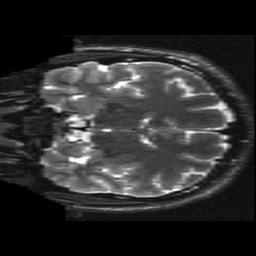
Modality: T2w
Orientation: coronal
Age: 18
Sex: male
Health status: ill
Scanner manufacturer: ge
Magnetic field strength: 3 T
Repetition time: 7.5 s
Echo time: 0.1007 s